Question: I want to perform contrast stretching on an image. The image is as shown (The data-tips are created by me in MATLAB to give more information about the image, the timestamp is already there on the image).

Now, how to perform contrast stretching has already been described <URL>. To understand if the algorithm is working, I am also open to the use of MATLAB.
I have also shown datatips where you can see the pixel values. I have converted my color image into gray-scale first. In short, the aim is white lanes should become brighter though brightest part of the image takes value 255 (i.e. the sun).
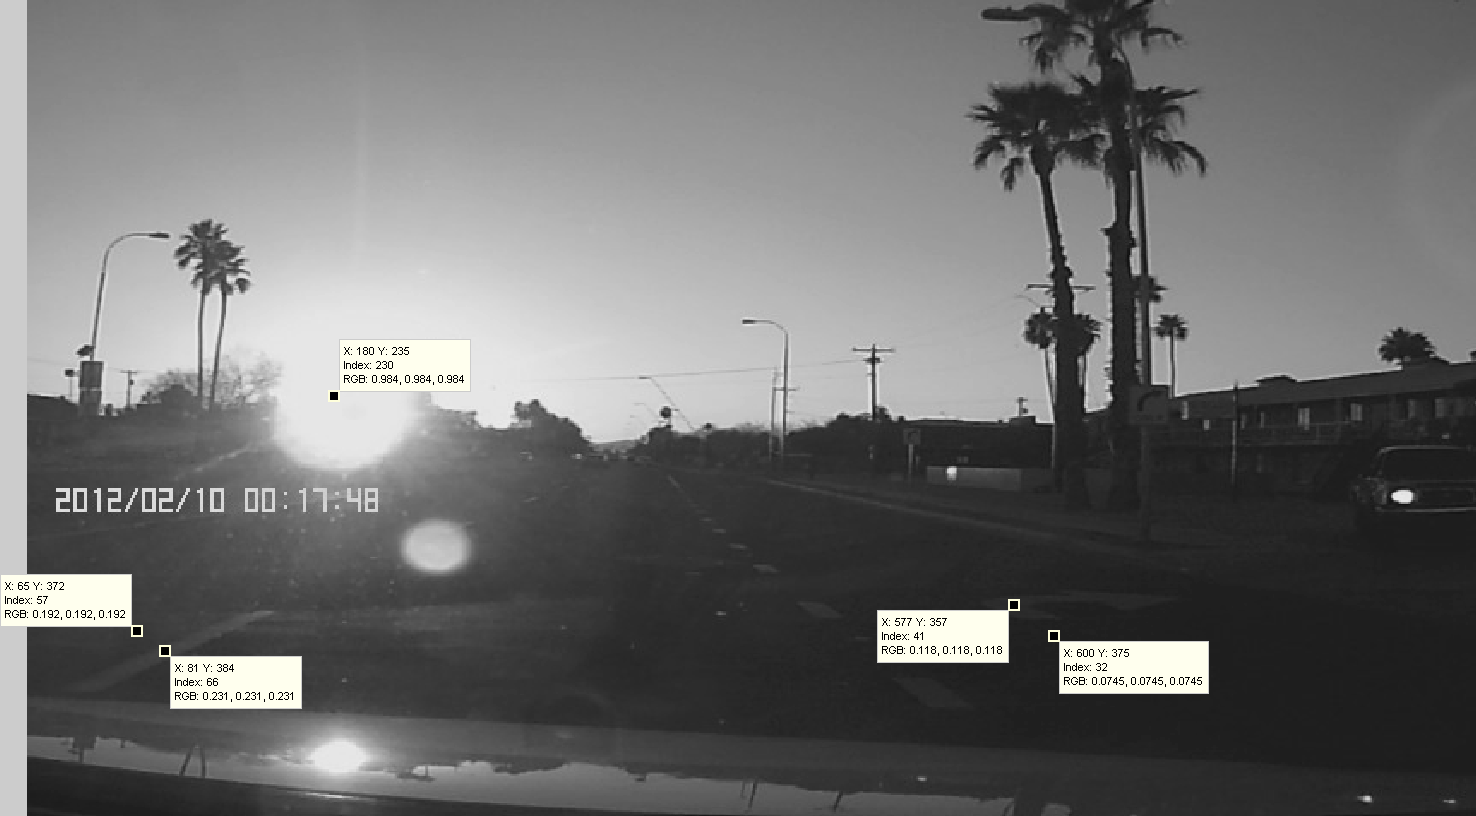
Answer: You might get the results you are looking for with filters, using a large filter radius. A popular example of detail enhancement is the "Clarity" effect in Adobe Lightroom. What these algorithms do actually amounts to increasing contrast locally.
The <URL>, it contains a detail enhancement example, if I recall correctly.
Roughly, the idea is to add a high-pass filtered version of the image to the original image. If you do this with a small high-pass kernel you do sharpening, if you use a large kernel (letting through more frequencies) you do detail enhancement. The Guided Filter is a clever method of avoiding halo artifacts which occur at sharp light-to-dark boundaries when you approach the problem with simple high-pass filters.